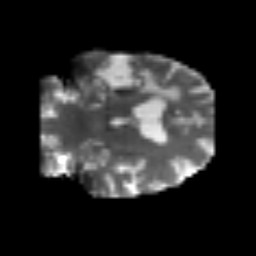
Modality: T2w
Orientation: coronal
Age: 56
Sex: male
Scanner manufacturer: siemens
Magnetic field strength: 3 T
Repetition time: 3.2 s
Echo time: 0.081 s